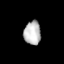
Tissue: lung
Cell type: Epithelial cells
Senescence score: 0.1308
Nuclear area (px): 391
Mean DAPI intensity: 186.857